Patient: sex M, age 35
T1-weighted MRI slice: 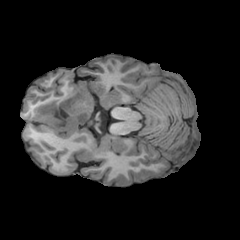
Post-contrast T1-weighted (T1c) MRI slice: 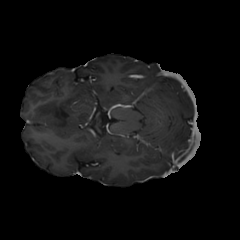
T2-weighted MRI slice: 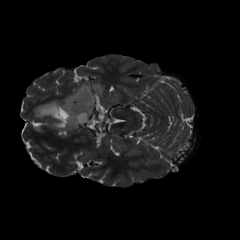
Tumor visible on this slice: yes
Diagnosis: Astrocytoma, IDH-mutant
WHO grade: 3